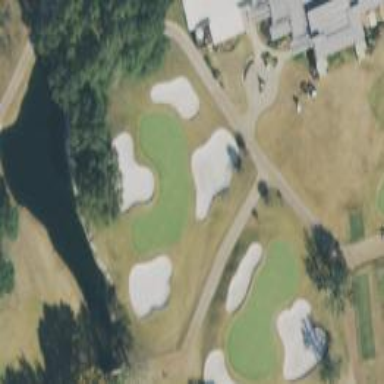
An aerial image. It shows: Golf hole.